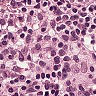
Metastatic tissue present: no